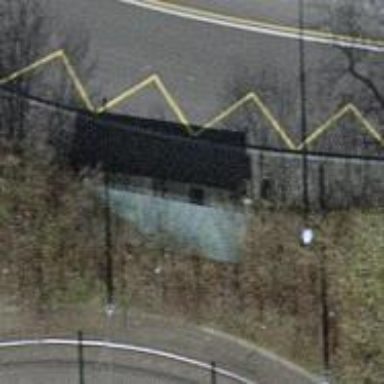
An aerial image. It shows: Sidewalk with platform for public transport. The platform includes shelter.